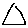
Label: triangle